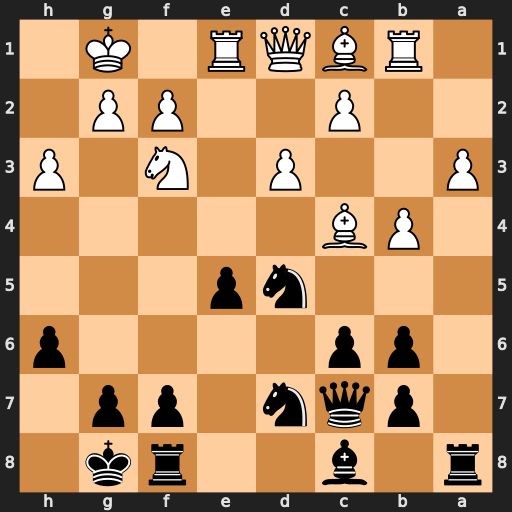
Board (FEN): r1b2rk1/1pqn1pp1/1pp4p/3np3/1PB5/P2P1N1P/2P2PP1/1RBQR1K1
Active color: b
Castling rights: -
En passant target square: -
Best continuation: Nc3 Qd2 Nxb1